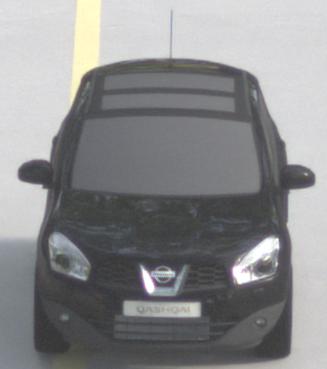
Make: Nissan
Model: Qashqai 1.6
Detailed model: Qashqai (J10)
Model produced from: 2010/03
Model produced until: 2010/08
Doors: 5
Color: black
Road condition: dry road
Daytime: morning or afternoon
Contrast: low contrast